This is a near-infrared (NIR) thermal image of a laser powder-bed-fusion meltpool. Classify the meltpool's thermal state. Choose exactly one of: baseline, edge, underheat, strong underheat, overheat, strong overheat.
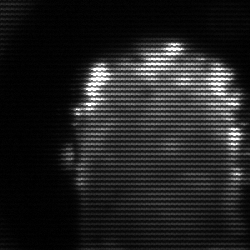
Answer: baseline